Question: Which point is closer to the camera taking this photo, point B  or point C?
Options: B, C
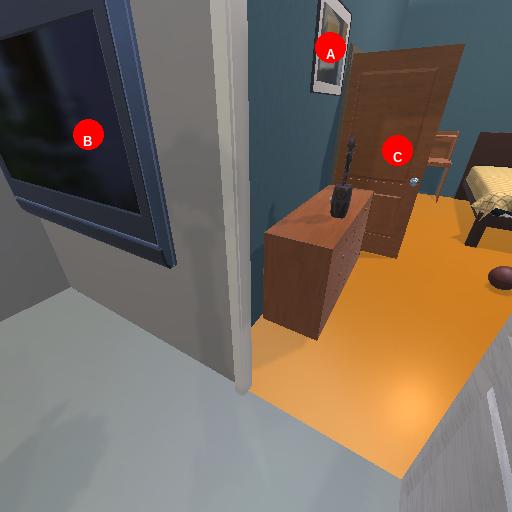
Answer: B